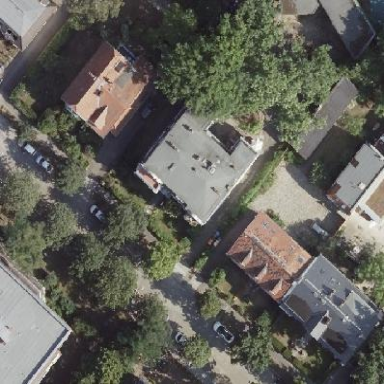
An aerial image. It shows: Residential building.